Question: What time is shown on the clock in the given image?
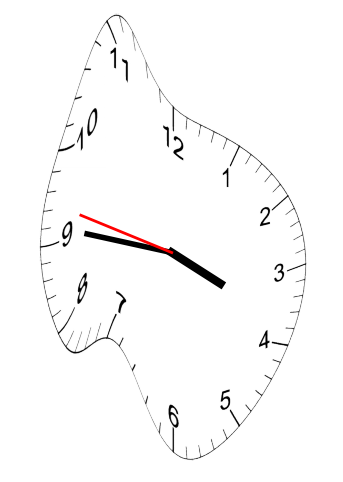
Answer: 03:45:47